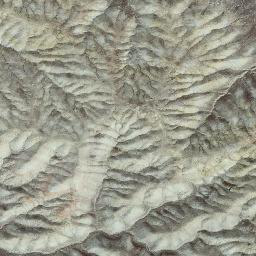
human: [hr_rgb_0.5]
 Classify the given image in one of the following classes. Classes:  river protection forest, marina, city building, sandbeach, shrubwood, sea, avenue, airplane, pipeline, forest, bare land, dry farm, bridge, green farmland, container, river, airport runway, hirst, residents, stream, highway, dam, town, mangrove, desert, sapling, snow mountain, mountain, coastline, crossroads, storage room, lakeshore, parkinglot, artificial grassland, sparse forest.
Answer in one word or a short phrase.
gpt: mountain